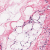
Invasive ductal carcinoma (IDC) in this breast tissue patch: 0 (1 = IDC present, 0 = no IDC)